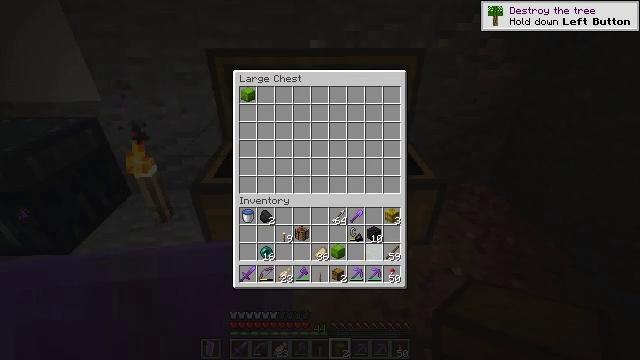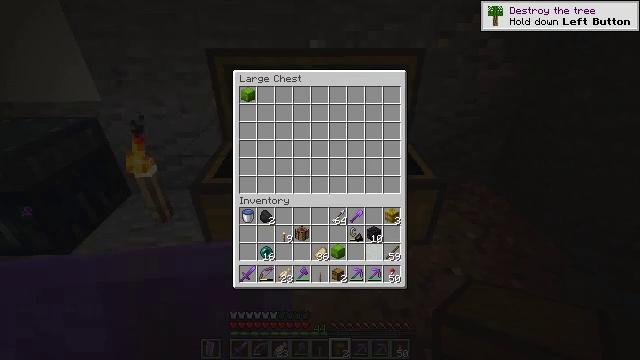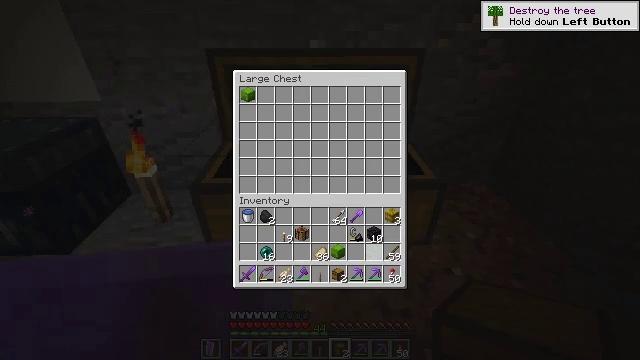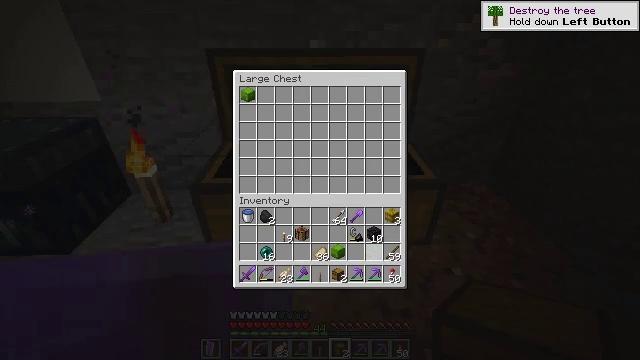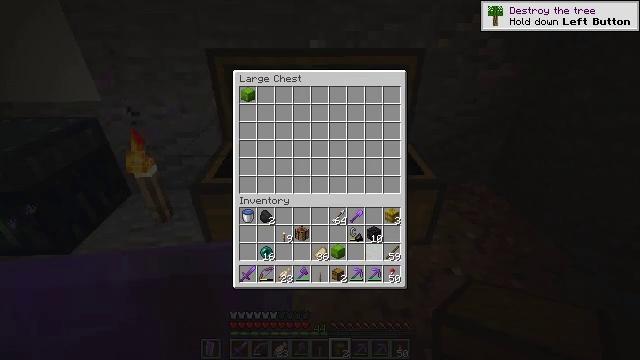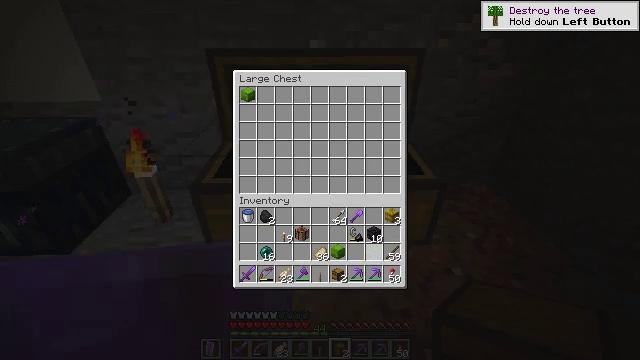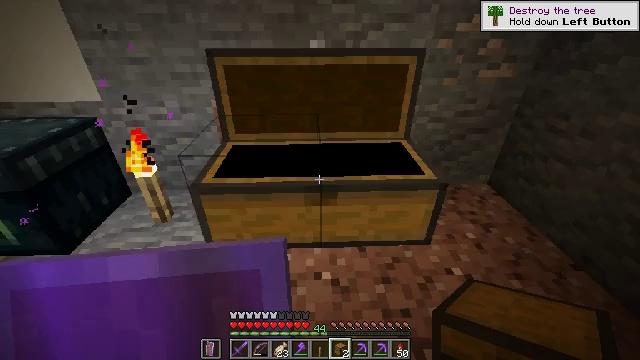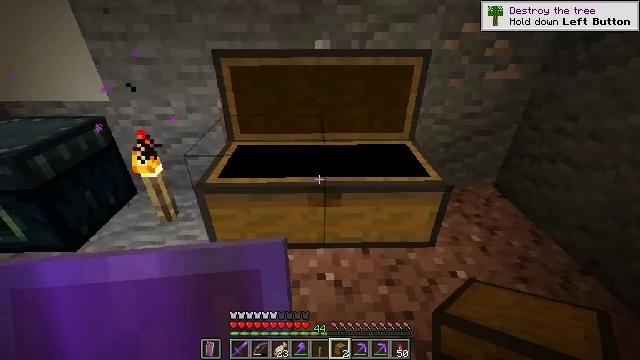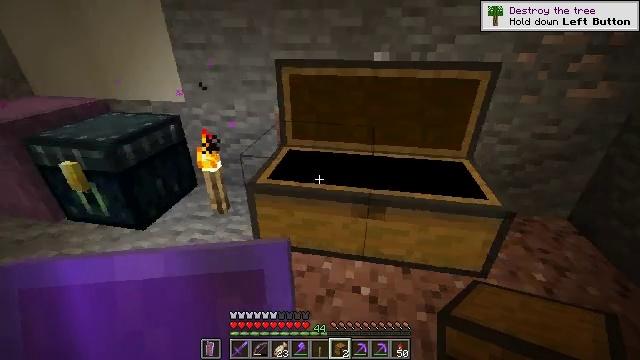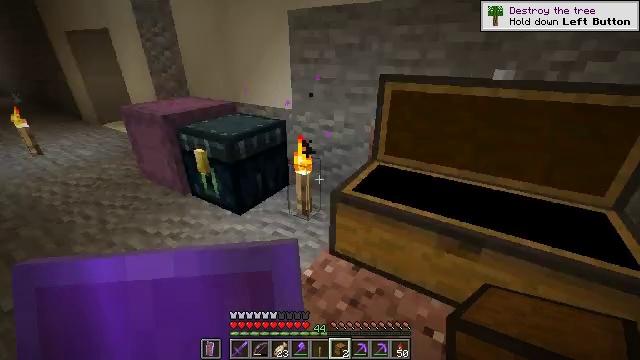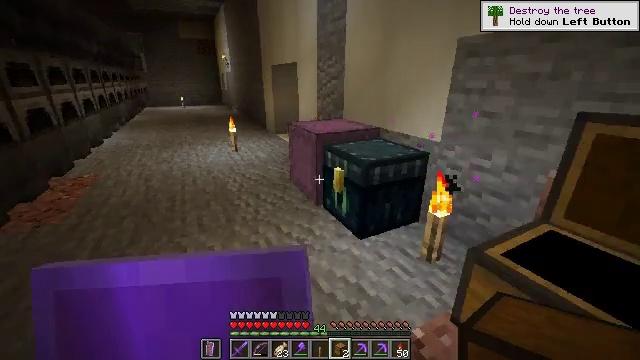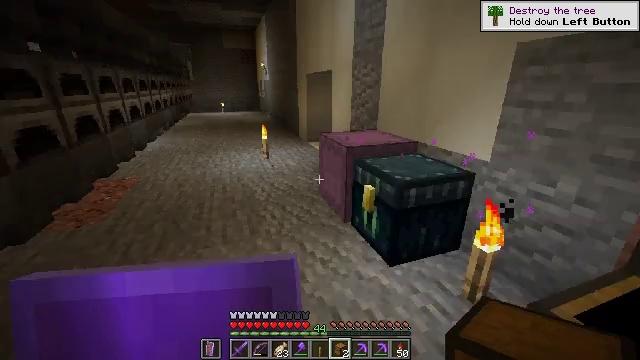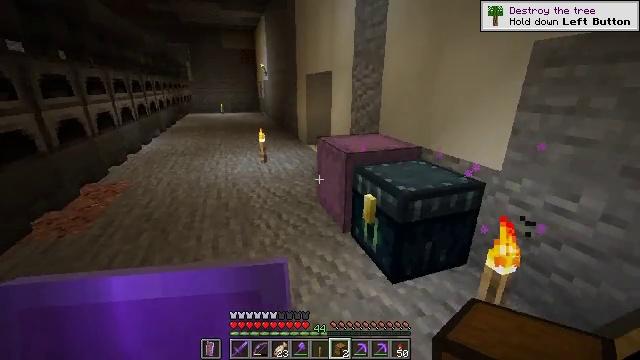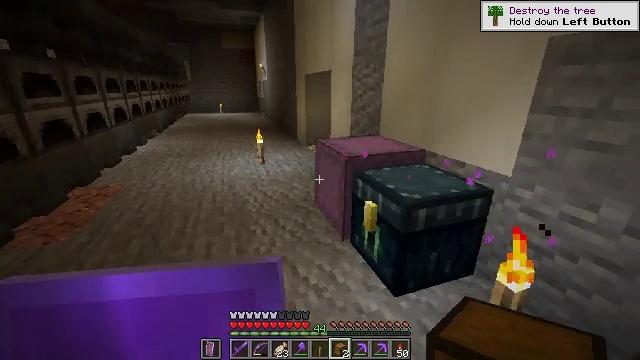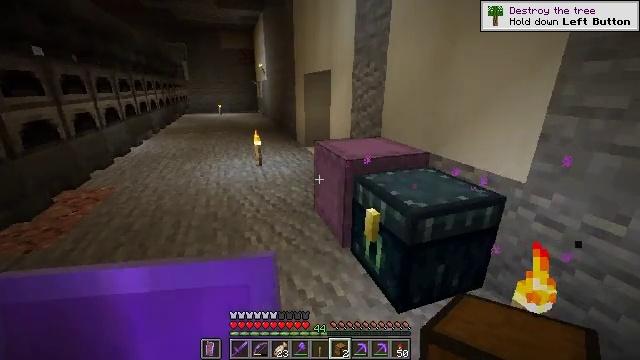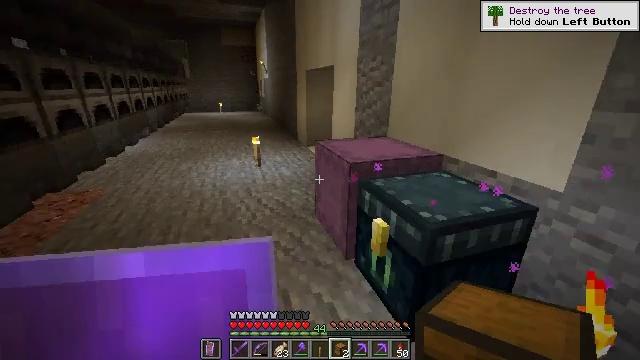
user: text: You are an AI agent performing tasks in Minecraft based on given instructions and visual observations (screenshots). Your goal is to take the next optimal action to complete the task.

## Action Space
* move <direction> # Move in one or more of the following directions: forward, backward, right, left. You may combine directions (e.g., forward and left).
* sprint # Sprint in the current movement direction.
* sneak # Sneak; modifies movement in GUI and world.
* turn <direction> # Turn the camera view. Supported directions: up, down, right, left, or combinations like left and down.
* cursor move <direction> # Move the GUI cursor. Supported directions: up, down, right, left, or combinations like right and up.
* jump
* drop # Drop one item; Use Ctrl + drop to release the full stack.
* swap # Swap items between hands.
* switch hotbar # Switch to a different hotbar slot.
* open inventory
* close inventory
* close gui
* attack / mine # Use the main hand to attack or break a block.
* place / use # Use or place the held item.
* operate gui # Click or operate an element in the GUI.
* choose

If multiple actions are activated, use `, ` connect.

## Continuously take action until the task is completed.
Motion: motion action
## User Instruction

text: Retrieve the shulker box into the inventory.
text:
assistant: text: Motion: no_op
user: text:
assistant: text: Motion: no_op
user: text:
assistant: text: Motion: no_op
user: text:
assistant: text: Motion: no_op
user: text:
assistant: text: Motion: no_op
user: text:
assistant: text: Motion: no_op
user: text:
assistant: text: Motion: turn left
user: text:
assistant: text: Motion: turn left and up
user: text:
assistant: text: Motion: move forward, turn left and up
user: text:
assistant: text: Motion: move forward, turn left and up
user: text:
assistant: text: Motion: move forward, turn left and up
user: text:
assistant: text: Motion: move forward
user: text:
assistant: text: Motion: move forward
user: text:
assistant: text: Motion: move forward
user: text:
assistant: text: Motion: move forward
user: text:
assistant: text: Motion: move forward
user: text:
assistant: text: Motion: turn right and down
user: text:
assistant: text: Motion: turn right
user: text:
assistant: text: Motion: turn right
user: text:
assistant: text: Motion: no_op
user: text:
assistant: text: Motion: no_op
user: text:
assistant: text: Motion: no_op
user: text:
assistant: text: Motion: no_op
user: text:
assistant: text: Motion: no_op
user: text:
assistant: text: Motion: no_op
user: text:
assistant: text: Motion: no_op
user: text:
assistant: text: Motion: no_op
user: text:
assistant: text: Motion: no_op
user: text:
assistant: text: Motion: no_op
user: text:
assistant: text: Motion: no_op